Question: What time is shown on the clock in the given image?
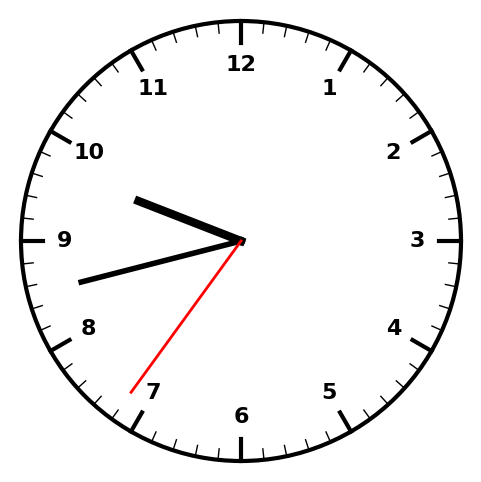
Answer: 09:42:36